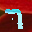
Label: 7